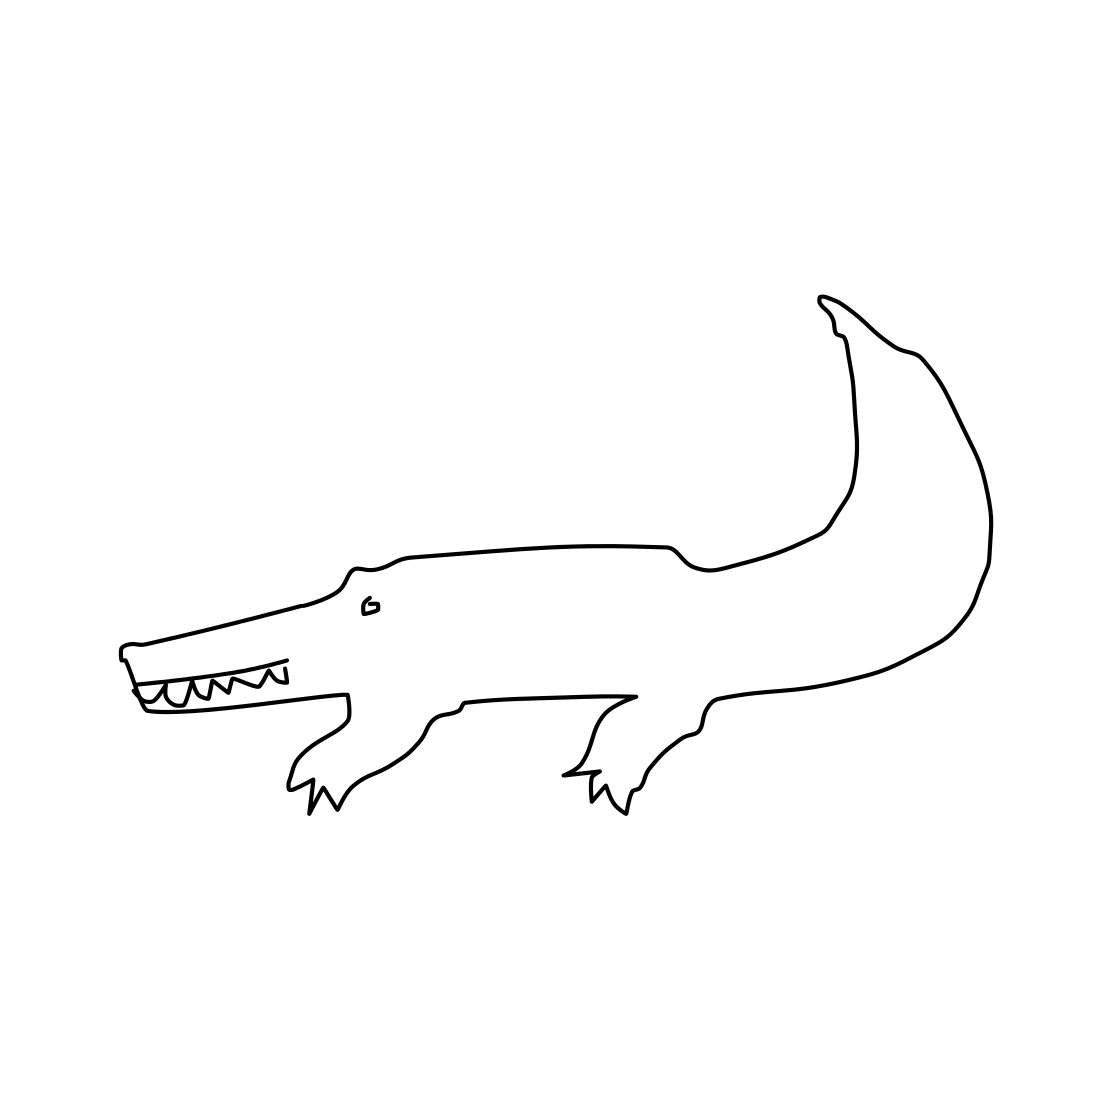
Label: crocodile